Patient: sex F, age 41
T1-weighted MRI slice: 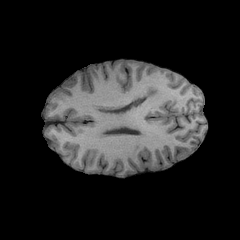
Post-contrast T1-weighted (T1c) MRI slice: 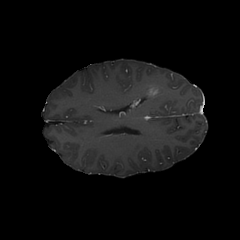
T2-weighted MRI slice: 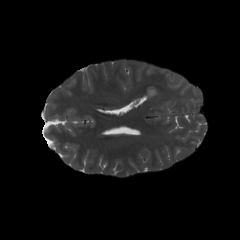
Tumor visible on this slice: yes
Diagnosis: Glioblastoma, IDH-wildtype
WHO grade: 4